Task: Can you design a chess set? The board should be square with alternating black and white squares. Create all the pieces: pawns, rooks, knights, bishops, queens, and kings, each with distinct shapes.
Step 3108:
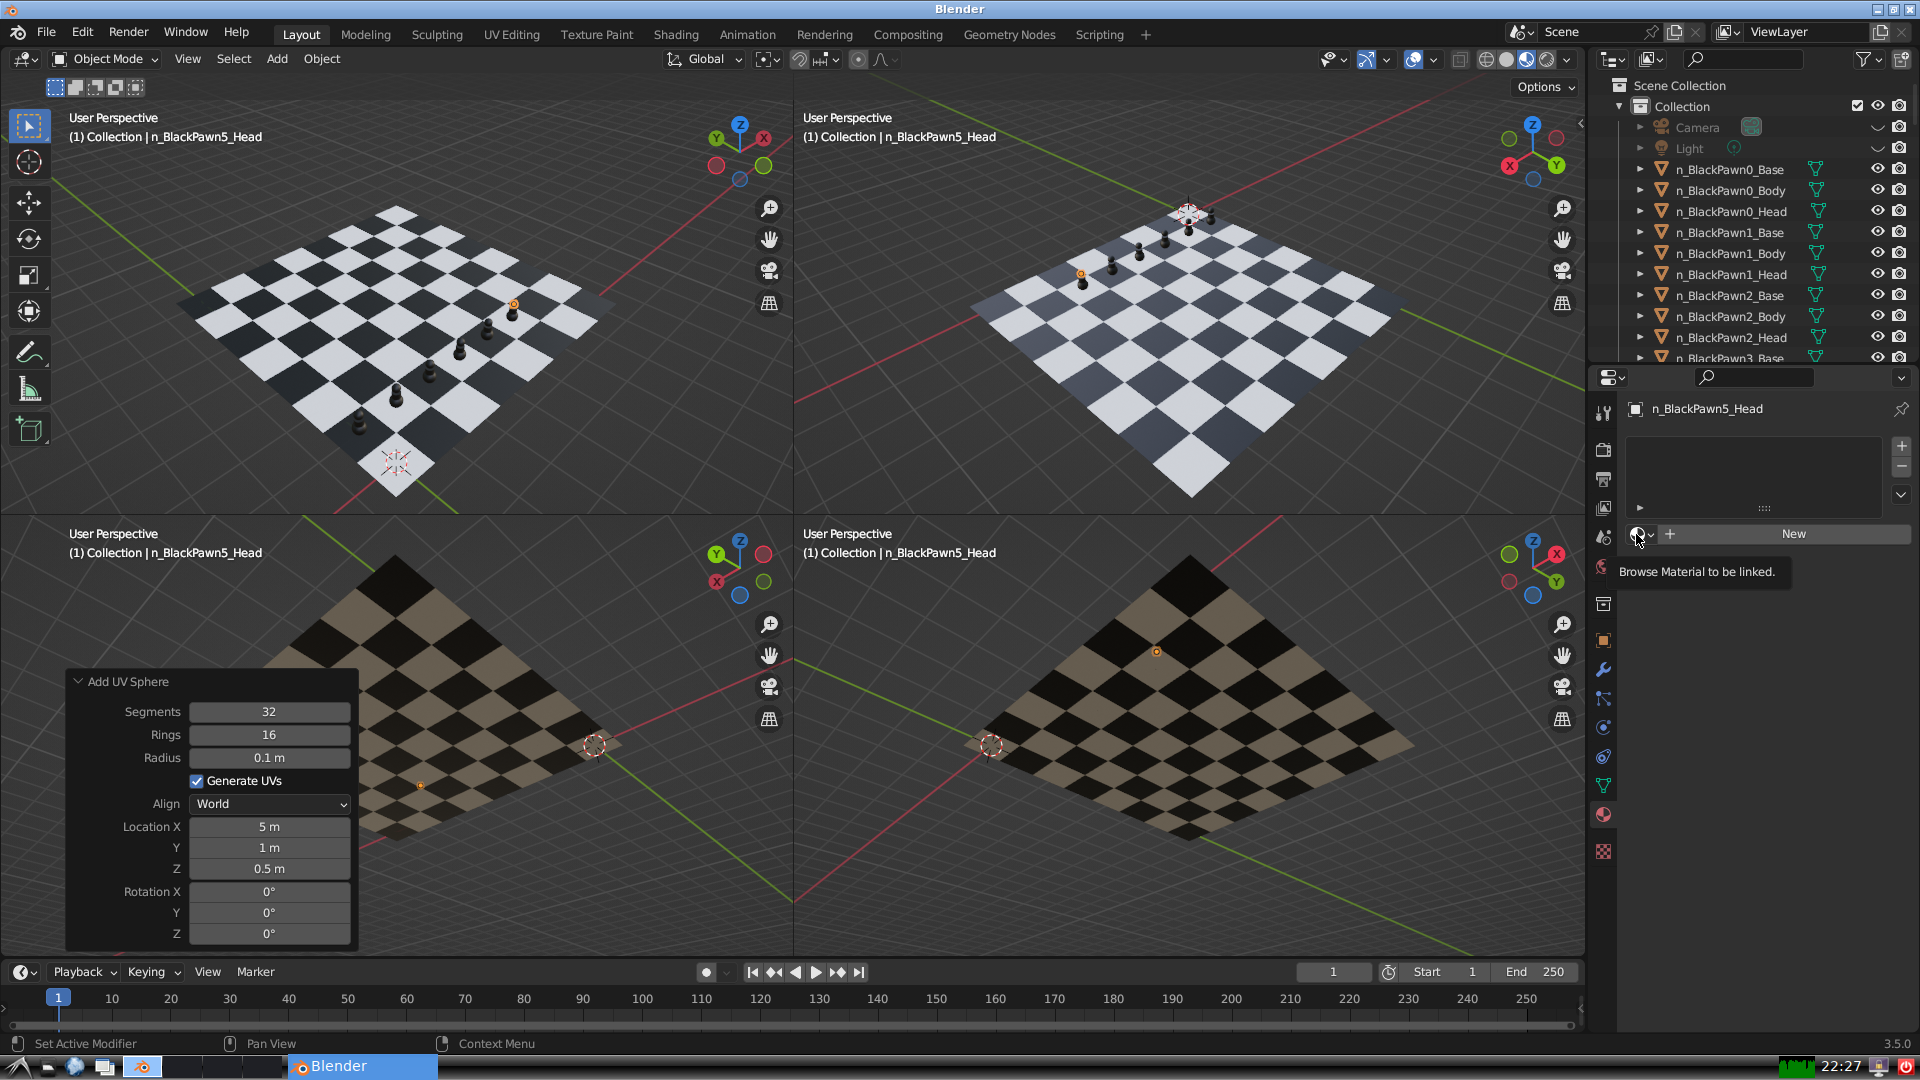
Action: click: no